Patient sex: F
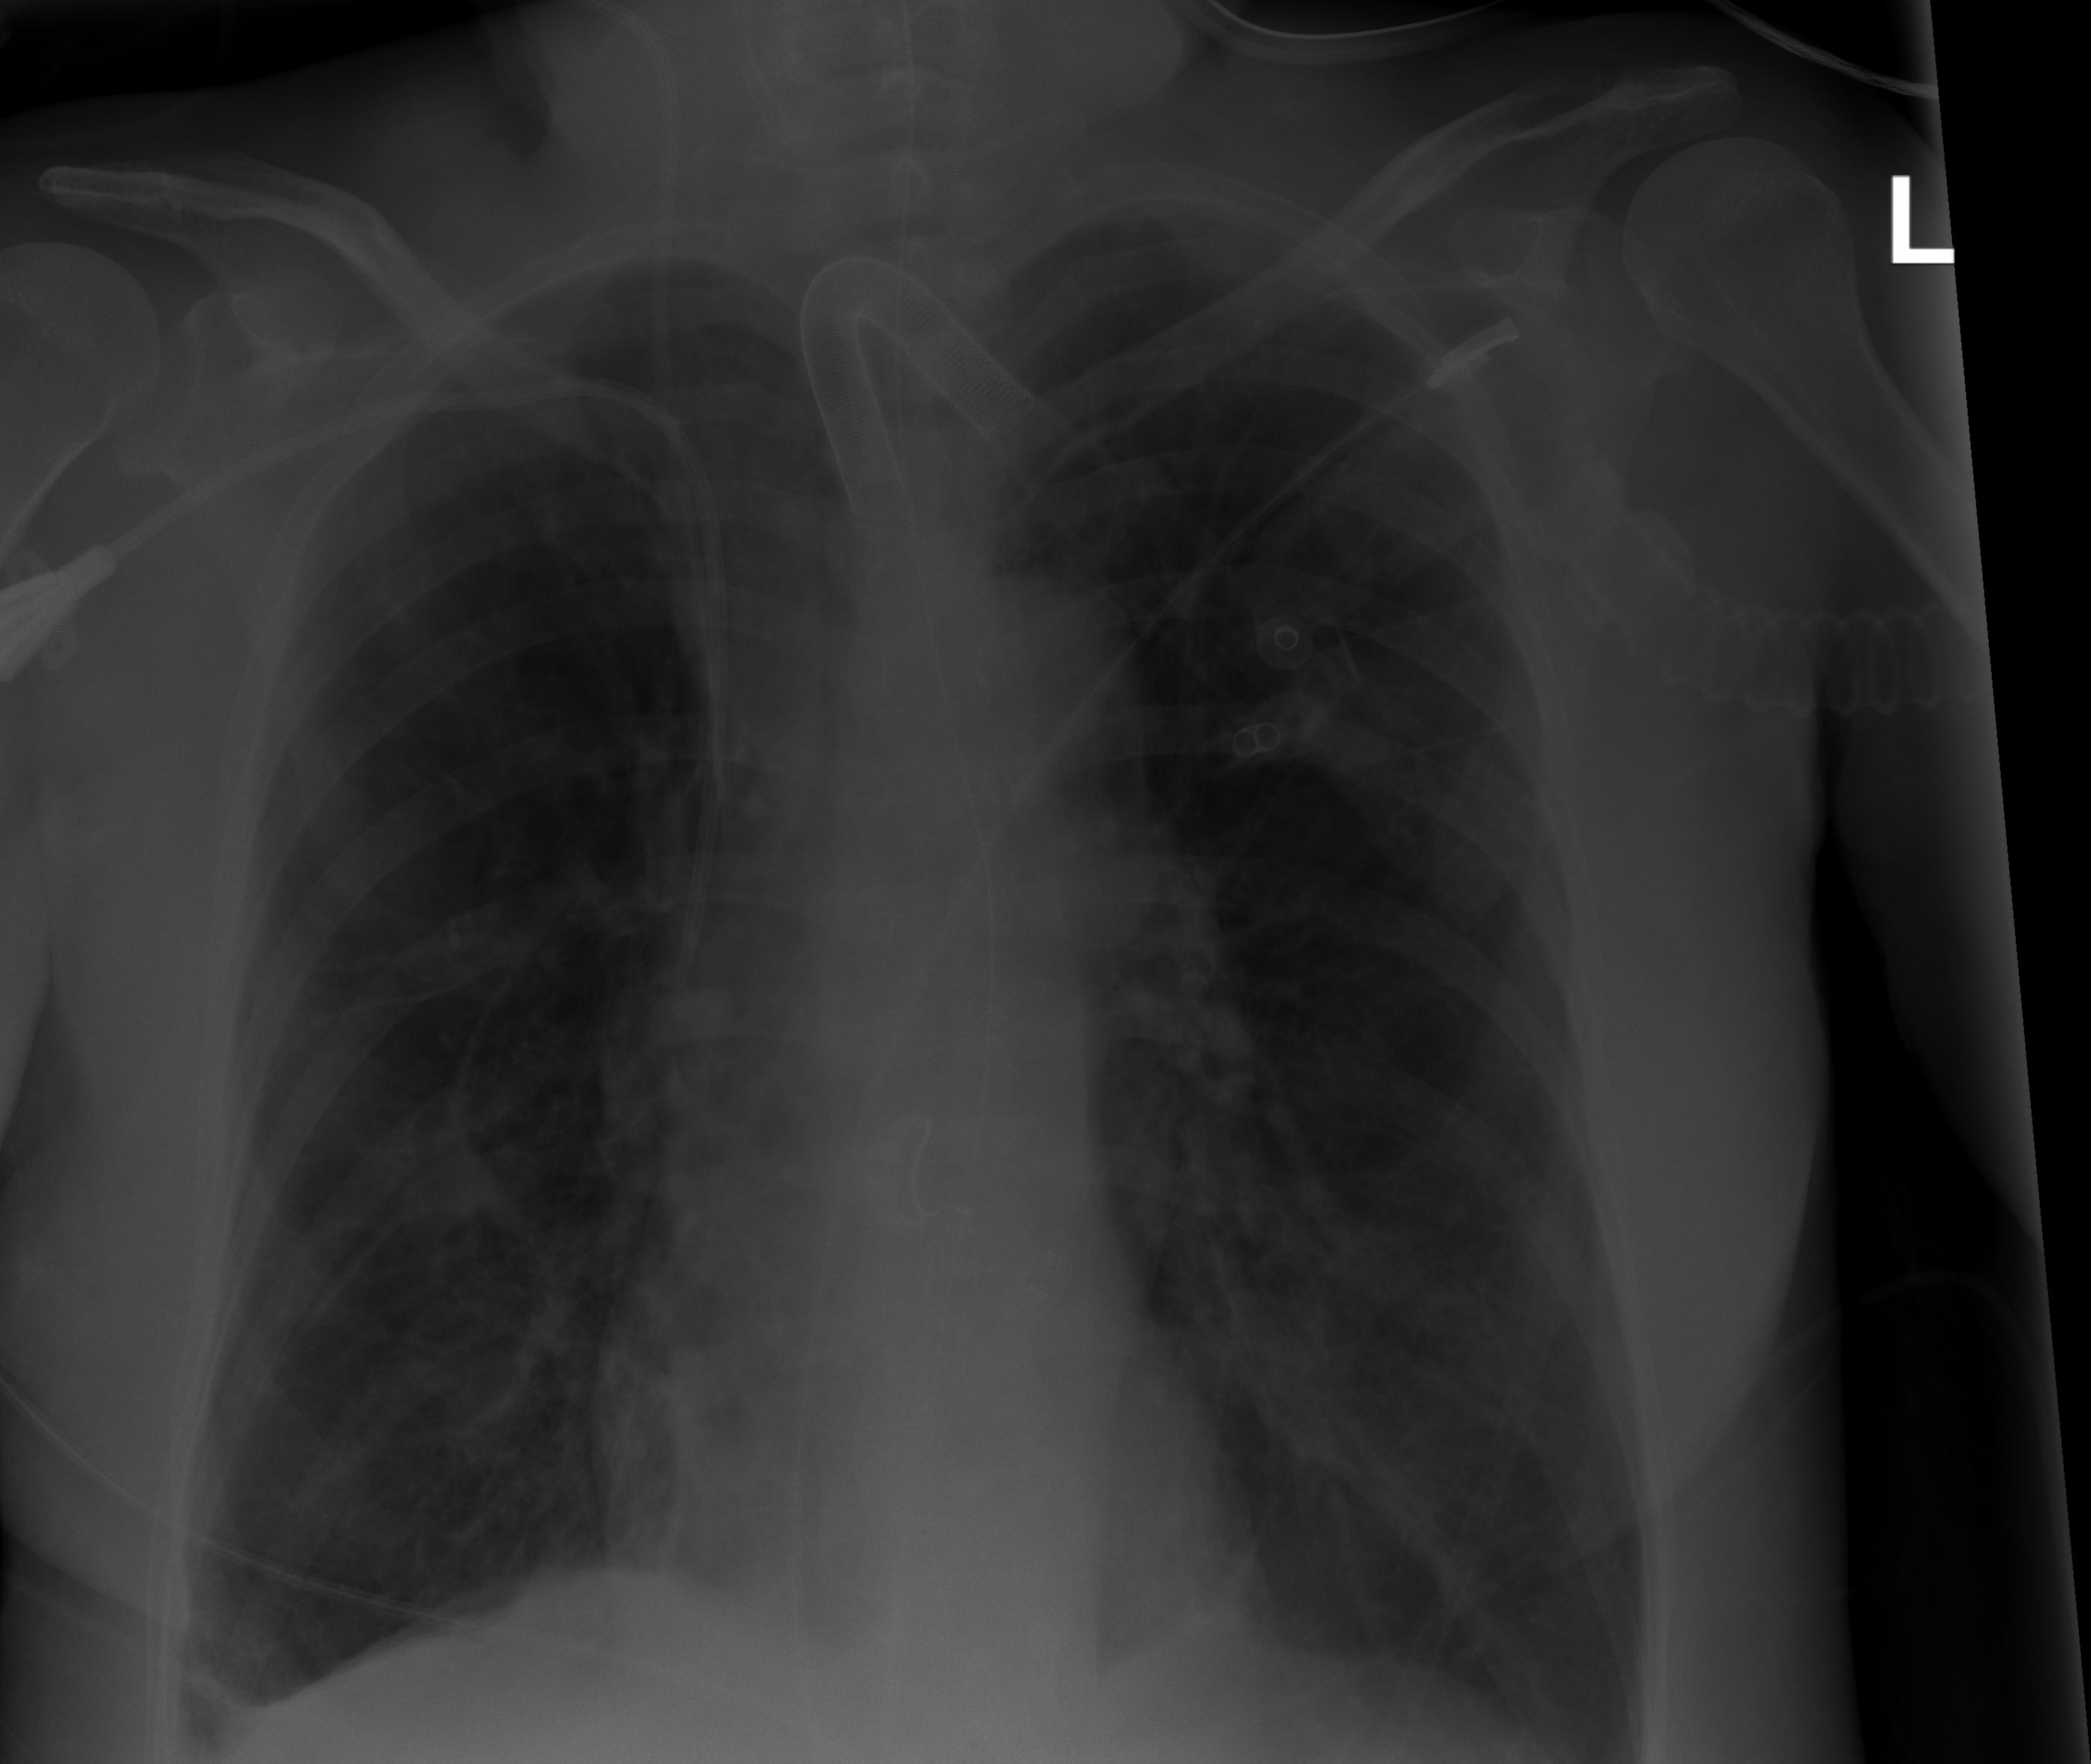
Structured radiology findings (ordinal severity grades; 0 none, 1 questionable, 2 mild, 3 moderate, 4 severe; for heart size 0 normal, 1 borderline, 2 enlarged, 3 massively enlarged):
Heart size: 0
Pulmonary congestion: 0
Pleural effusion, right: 0
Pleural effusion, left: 0
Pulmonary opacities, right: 0
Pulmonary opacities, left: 0
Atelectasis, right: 2
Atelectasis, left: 0